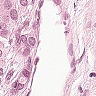
Metastatic tissue present: yes